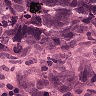
Metastatic tissue present: yes